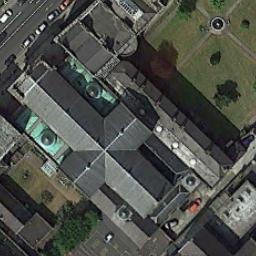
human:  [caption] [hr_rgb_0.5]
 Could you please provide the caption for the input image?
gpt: The church is next to the grass with a road passed by .

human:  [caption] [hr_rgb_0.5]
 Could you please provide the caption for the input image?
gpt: A church with a gray cross-shaped roof surrounded by buildings, Green spaces, Roads and cars .

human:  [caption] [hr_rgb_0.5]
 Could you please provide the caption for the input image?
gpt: It was a church with an octagon of cyan roofs .

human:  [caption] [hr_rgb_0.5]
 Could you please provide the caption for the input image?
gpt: The church with four small towers and the rest of the church has a cross-shaped sloping roof .

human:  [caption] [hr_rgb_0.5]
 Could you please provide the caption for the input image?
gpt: A church with a gray cross structure is by the roadside and between two lawns .